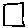
Label: square